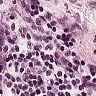
Metastatic tissue present: no